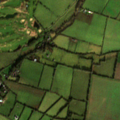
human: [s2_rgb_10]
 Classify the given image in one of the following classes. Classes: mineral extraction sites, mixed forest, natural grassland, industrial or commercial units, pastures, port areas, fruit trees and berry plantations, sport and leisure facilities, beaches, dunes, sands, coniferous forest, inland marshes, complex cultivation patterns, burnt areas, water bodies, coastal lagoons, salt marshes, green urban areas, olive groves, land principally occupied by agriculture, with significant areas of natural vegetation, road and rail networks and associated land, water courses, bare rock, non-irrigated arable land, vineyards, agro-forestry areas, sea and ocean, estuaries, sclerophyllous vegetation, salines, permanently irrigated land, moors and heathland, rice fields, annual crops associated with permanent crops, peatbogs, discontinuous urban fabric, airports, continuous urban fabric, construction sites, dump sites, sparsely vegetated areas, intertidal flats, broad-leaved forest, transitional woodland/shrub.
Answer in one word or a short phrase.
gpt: sport and leisure facilities, non-irrigated arable land, pastures